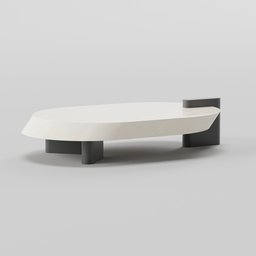
Label: furniture